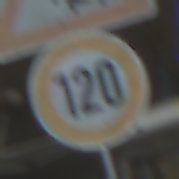
Verkehrszeichen: Geschwindigkeit120
Zusatzzeichen oben: Stau
Umgebung: Indoor, Urban
Tageszeit: Midday
Wetter: NotSpecified
Licht: Natural
Jahreszeit: NotSpecified
Kontrast: MediumContrast